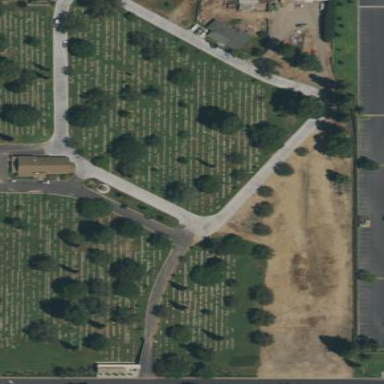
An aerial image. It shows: Cemetery.